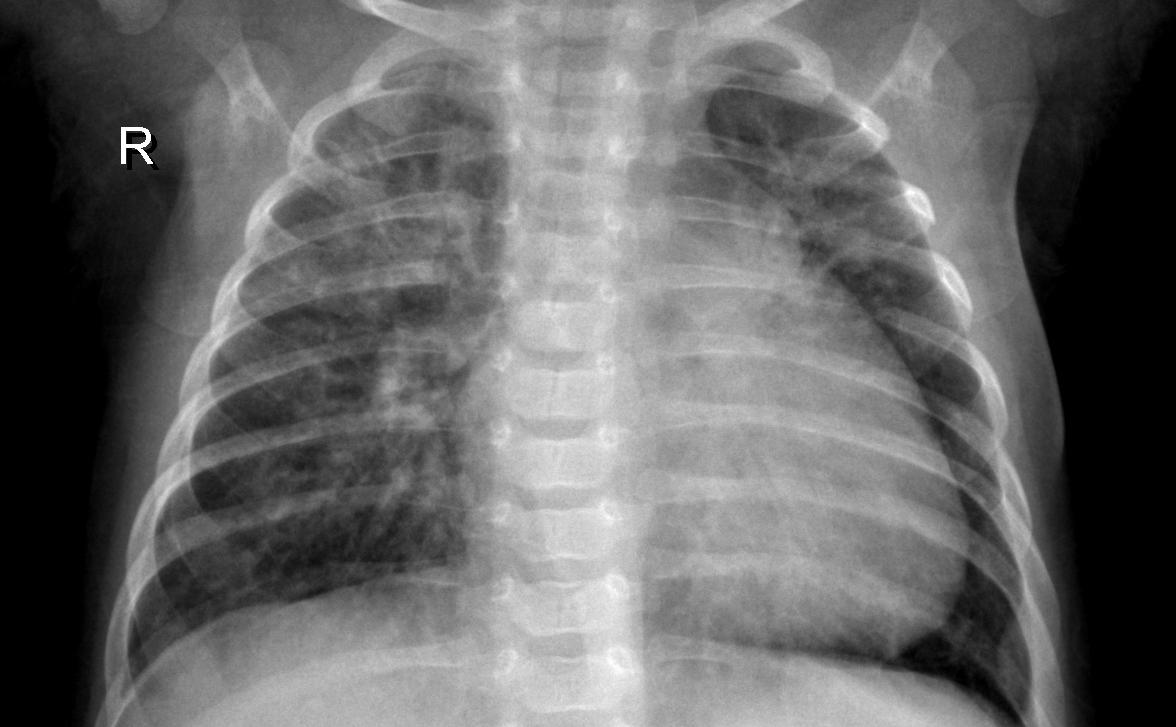
Diagnosis: PNEUMONIA